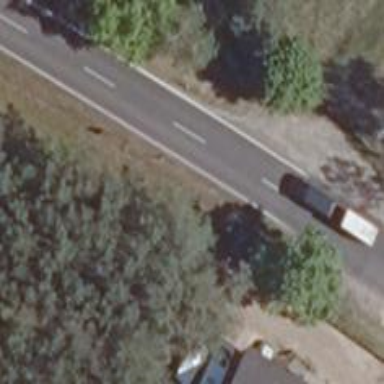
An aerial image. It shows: Secondary road with asphalt surface.